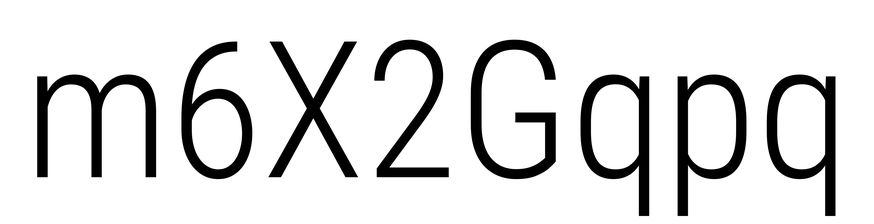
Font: Roboto_Condensed_Light